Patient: sex M, age 47
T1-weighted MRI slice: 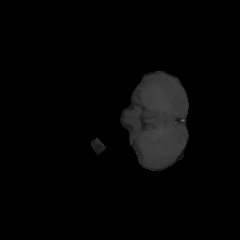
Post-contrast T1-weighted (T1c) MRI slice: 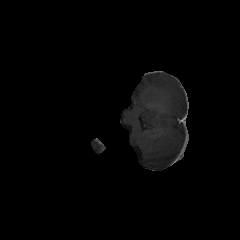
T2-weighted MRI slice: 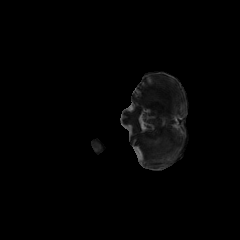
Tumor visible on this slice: no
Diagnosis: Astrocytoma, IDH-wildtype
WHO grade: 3